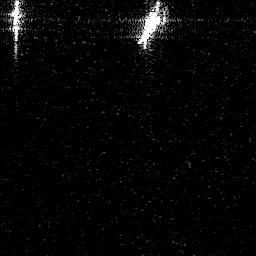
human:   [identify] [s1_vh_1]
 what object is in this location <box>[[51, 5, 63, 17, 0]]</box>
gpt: <ref>1 medium ship at the top</ref>

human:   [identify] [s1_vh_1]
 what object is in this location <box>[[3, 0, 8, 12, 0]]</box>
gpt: <ref>1 small ship at the top left</ref>